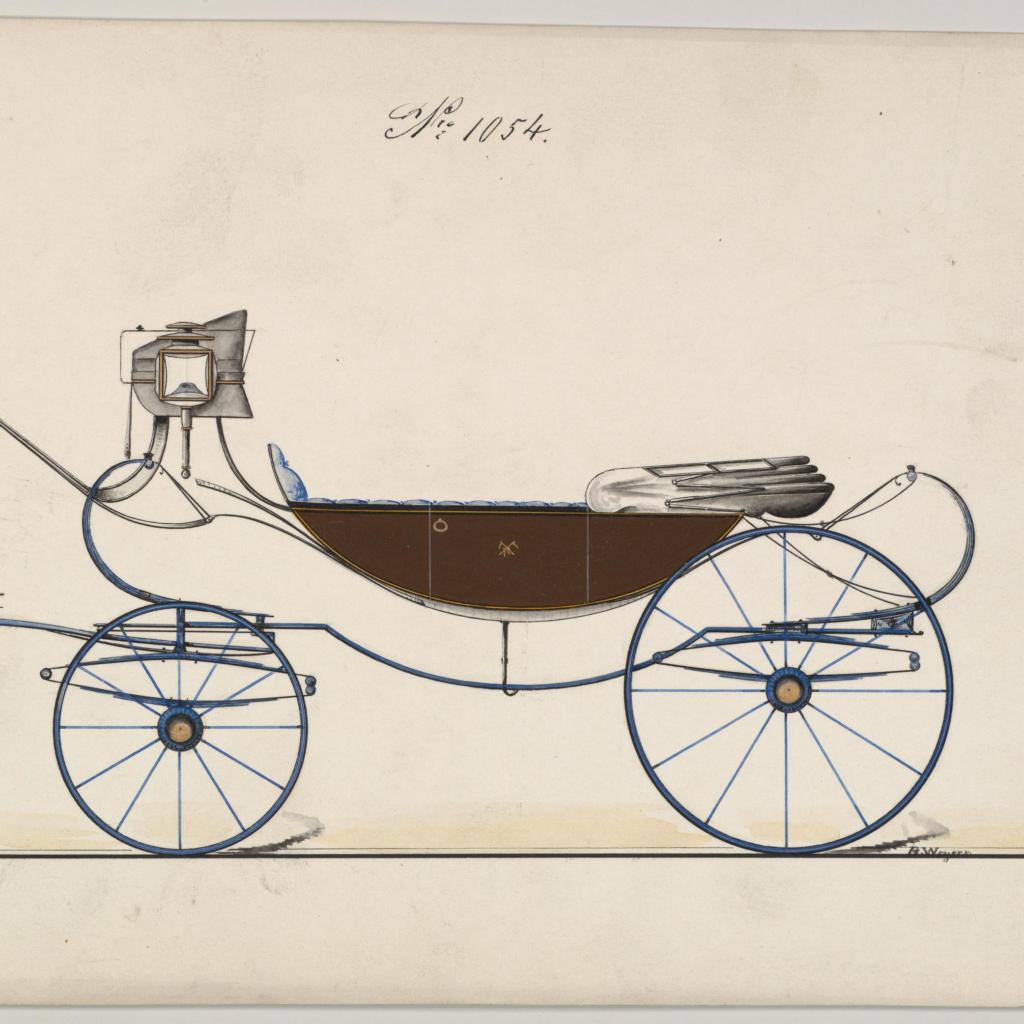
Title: Caleche #1054
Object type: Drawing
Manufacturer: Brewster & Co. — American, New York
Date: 1850–70
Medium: Pen and black ink, watercolor and gouache with gum arabic and metallic ink
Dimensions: sheet: 6 1/16 x 8 13/16 in. (15.4 x 22.4 cm)
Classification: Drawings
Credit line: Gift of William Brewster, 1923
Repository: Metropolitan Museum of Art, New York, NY